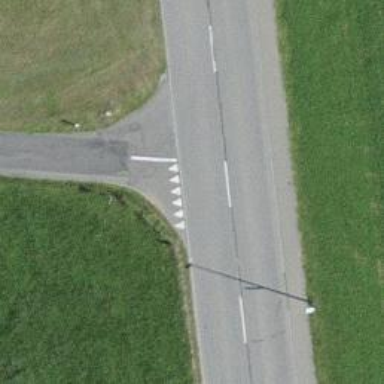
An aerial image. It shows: Road with "give way" sign.